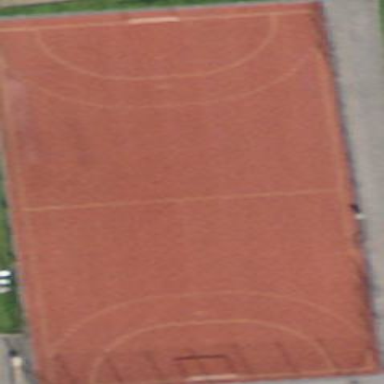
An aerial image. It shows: Volleyball court on leisure land pitch.